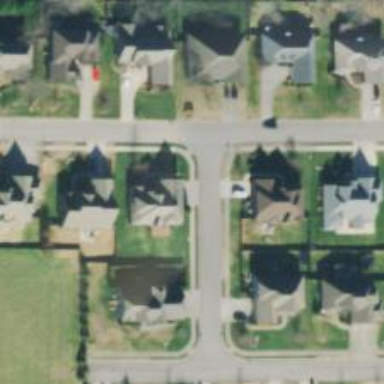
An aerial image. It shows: Driveway.